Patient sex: M
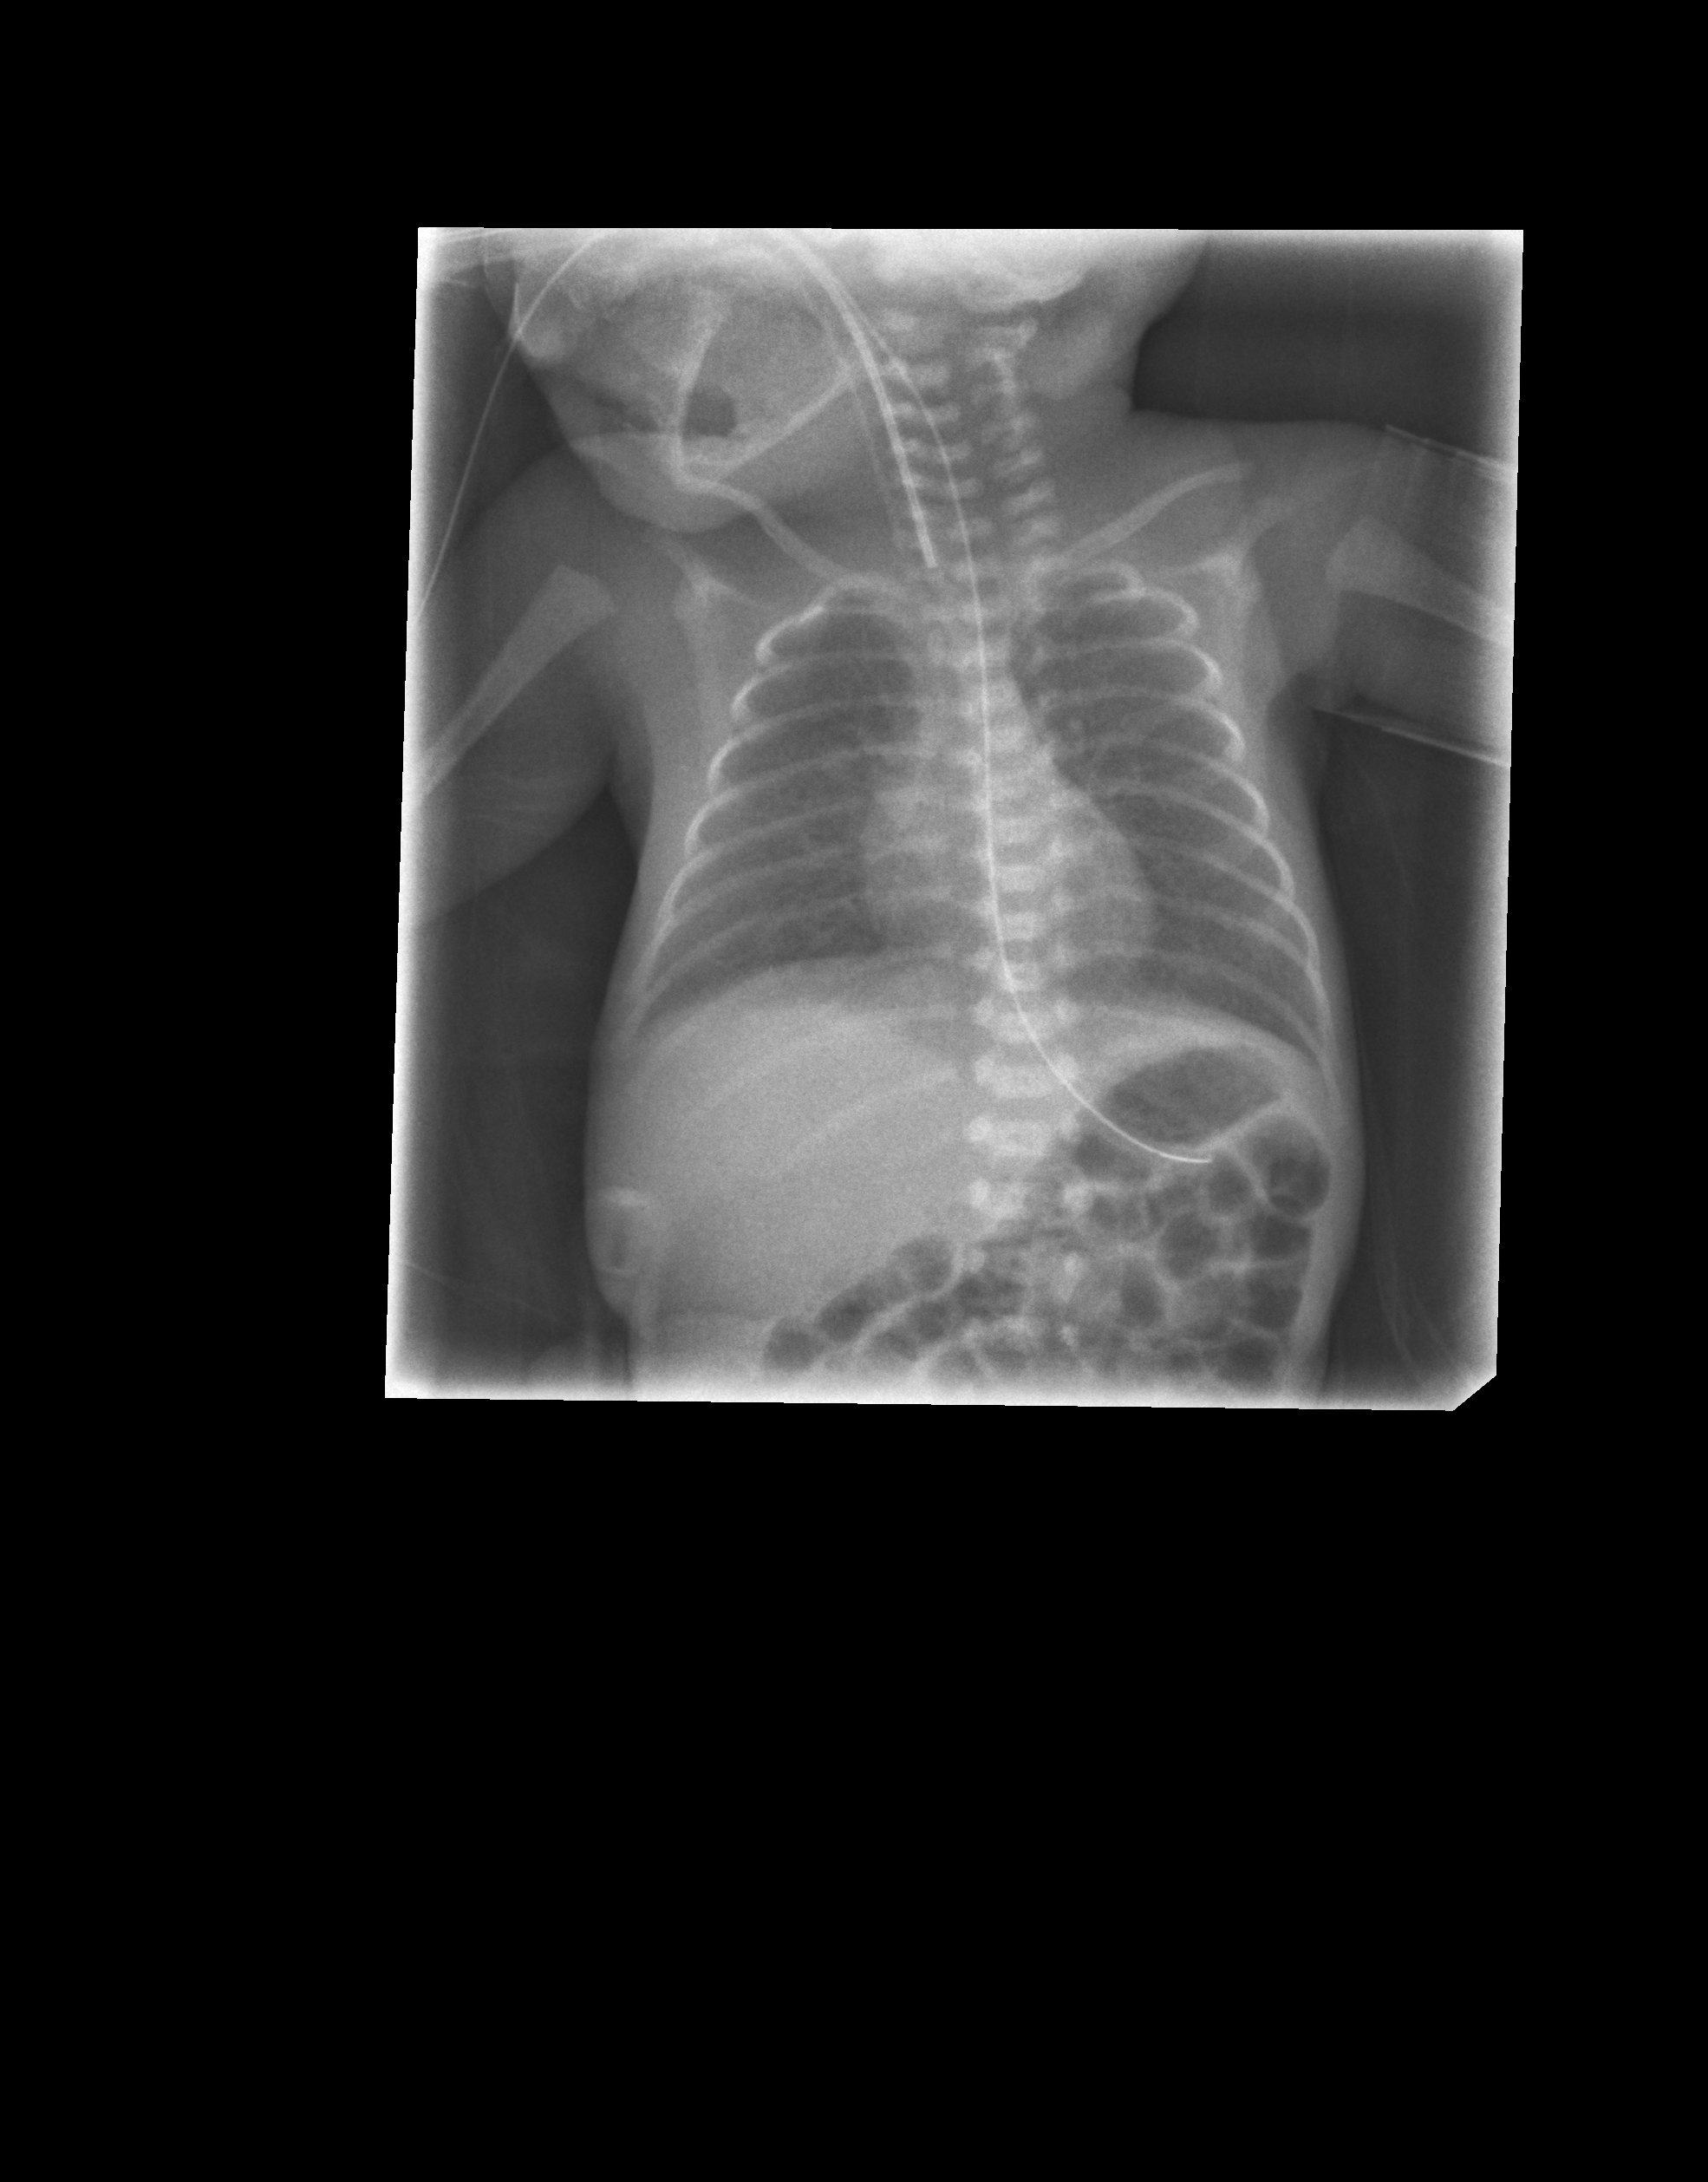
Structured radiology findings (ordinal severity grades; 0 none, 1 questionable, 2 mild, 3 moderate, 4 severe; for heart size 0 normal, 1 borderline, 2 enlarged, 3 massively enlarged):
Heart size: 0
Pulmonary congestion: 1
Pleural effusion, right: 0
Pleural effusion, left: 0
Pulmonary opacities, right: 1
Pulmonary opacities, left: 0
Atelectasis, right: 0
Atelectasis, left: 0